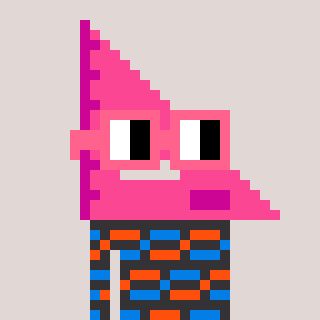
a pixel art character with square pink glasses, a squadron ruler-shaped head and a grayscale-colored body on a warm background